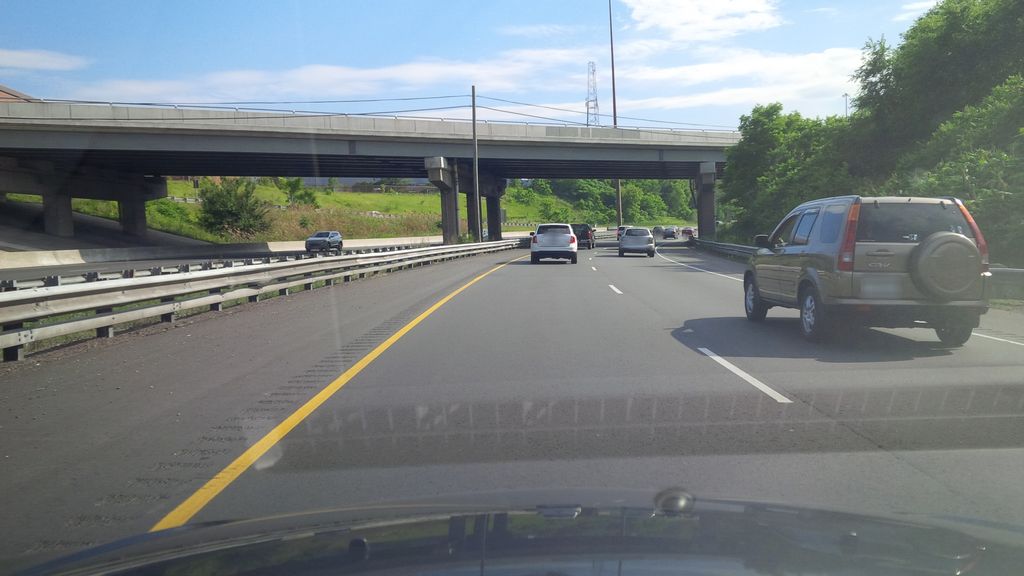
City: hamilton